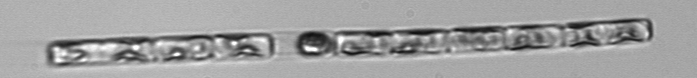
Label: Guinardia_delicatula_TAG_internal_parasite